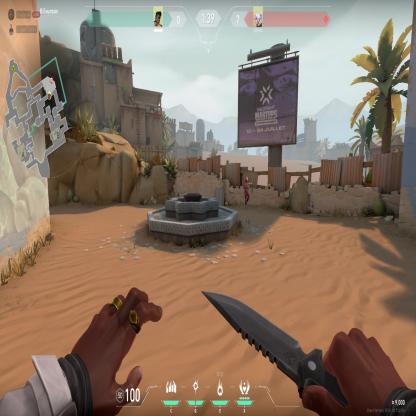
Label: enemy